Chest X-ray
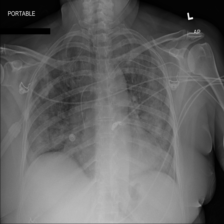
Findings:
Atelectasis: negative
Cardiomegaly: negative
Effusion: negative
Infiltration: negative
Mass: negative
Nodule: negative
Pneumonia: negative
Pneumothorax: negative
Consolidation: negative
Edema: negative
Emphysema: negative
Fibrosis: negative
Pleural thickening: negative
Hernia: negative